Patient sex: M
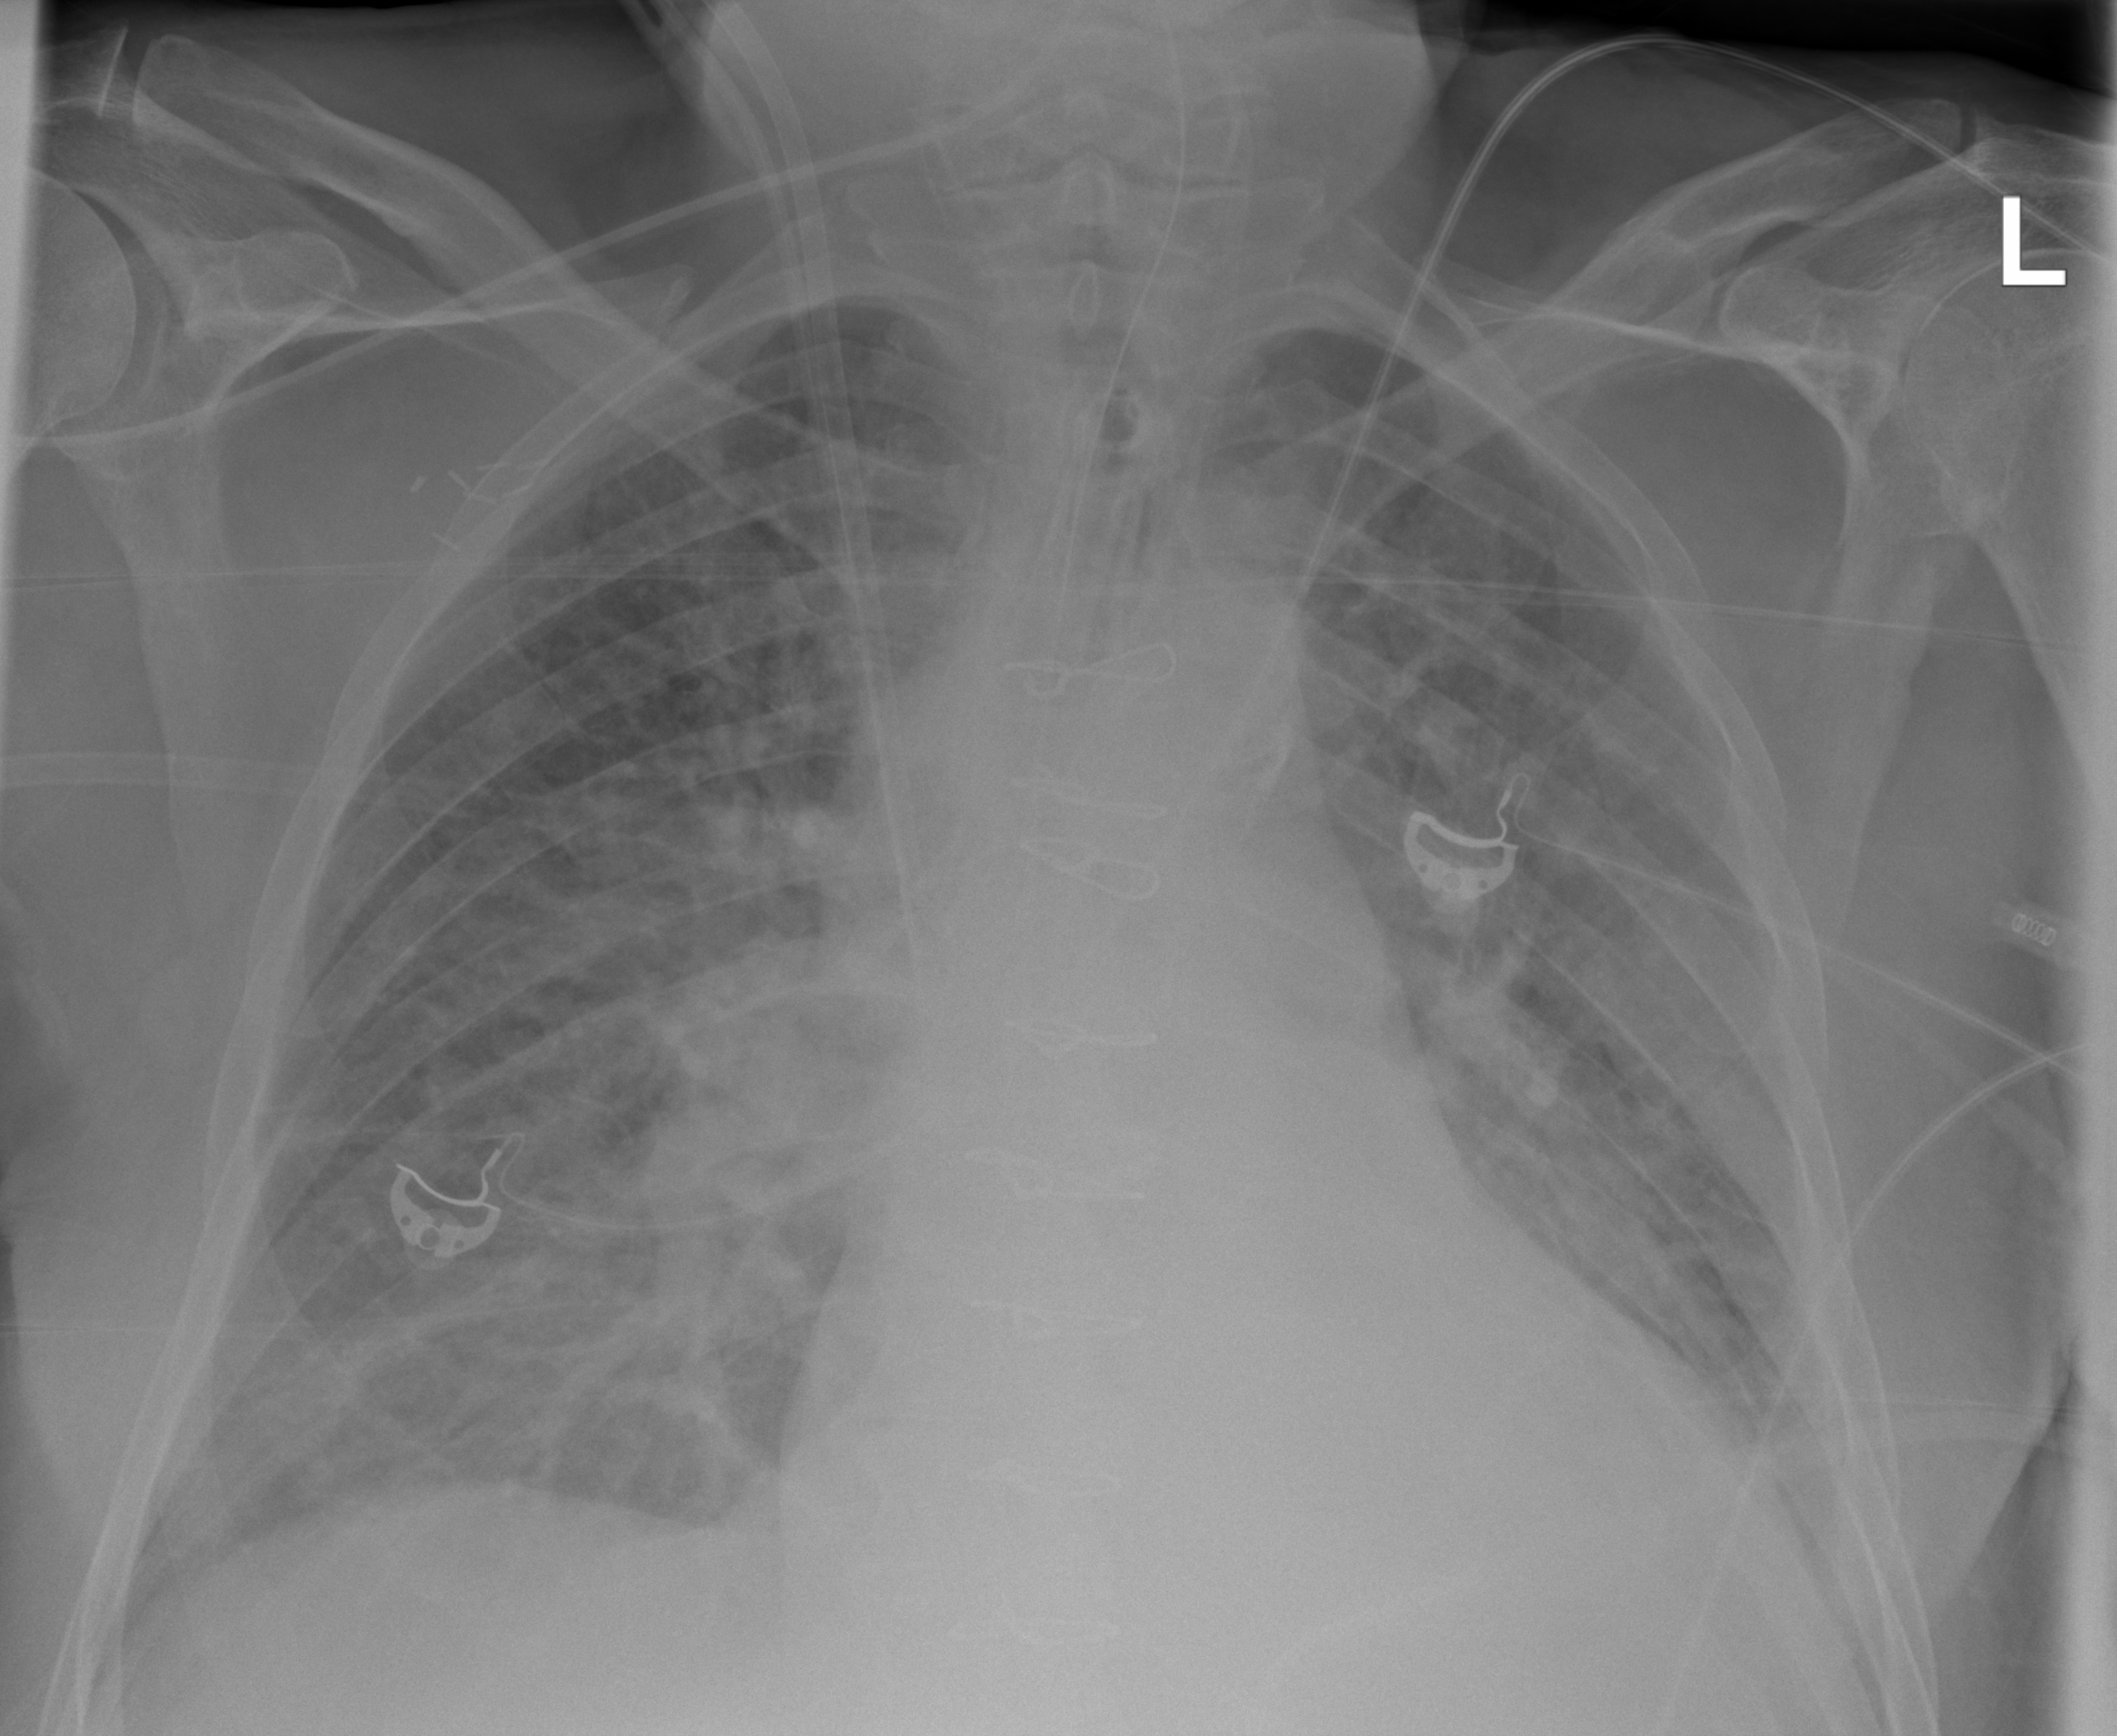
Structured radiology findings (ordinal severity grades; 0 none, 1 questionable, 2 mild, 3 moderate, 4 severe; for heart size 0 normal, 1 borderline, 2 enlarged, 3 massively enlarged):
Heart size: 2
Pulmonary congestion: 2
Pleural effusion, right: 0
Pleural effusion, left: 2
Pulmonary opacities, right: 2
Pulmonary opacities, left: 2
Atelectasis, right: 2
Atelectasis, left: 2